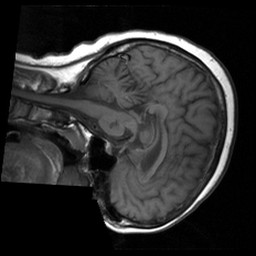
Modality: T1w
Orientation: sagittal
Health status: ill
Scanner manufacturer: siemens
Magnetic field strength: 1.5 T
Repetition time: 0.4 s
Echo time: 0.014 s